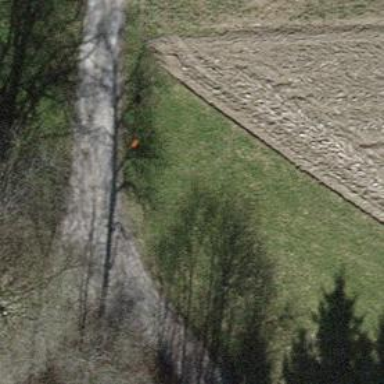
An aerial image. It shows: Orange pipeline marker.